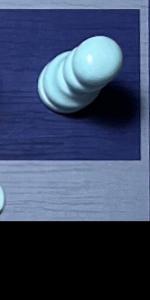
Label: Empty